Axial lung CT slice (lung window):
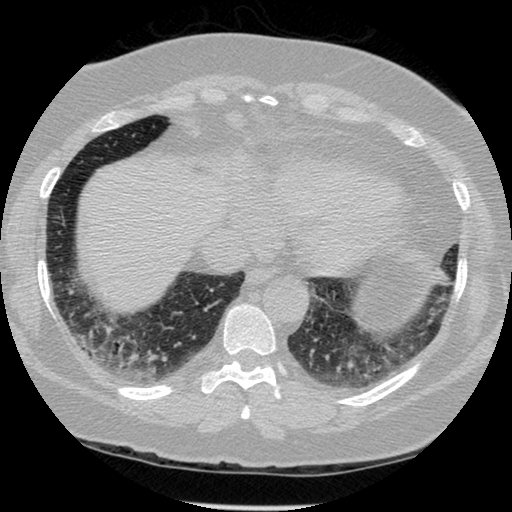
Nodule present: no